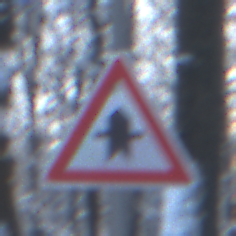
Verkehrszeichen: Vorfahrt
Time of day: MorningAfternoon
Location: Outdoor (Nature)
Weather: Clear
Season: Winter
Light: Natural